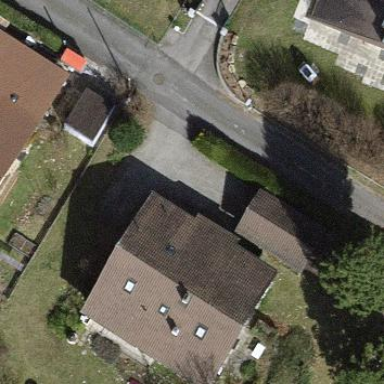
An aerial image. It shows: Simple and straightforward house.